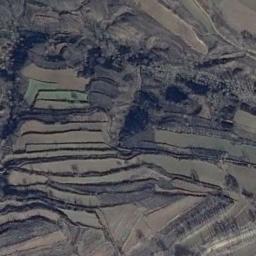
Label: terrace